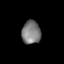
Tissue: skin
Cell type: Others
Senescence score: 0.7429
Nuclear area (px): 432
Mean DAPI intensity: 123.296